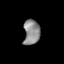
Tissue: skin
Cell type: Epithelial cells
Senescence score: 0.2272
Nuclear area (px): 399
Mean DAPI intensity: 140.521